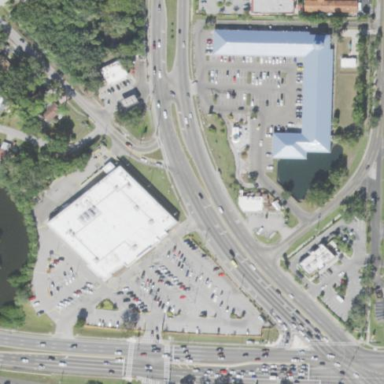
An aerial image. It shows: Supermarket building.